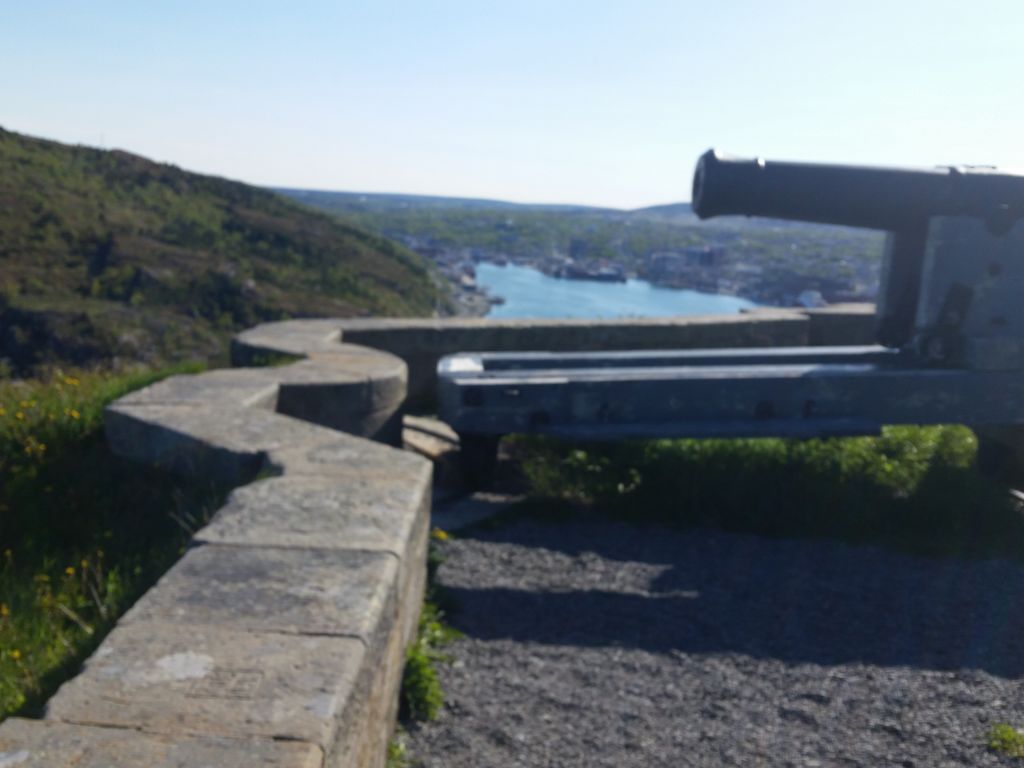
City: st_johns